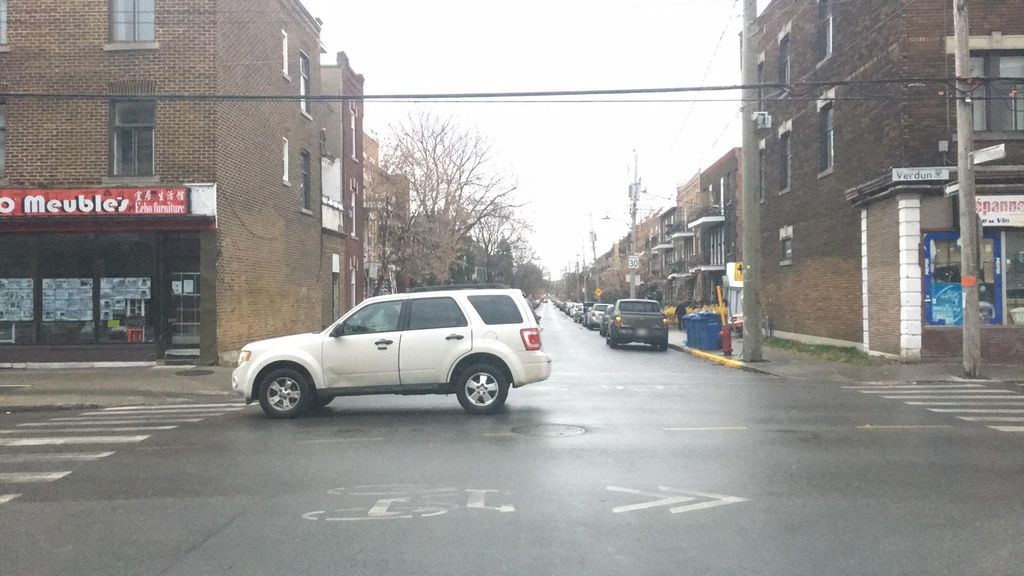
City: montreal